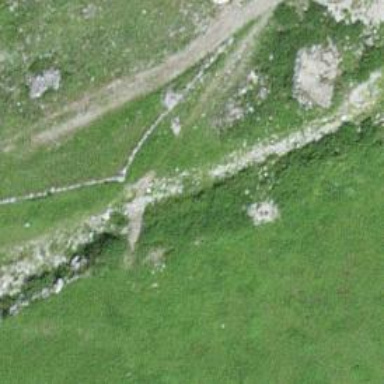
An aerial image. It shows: Path covered in grass.